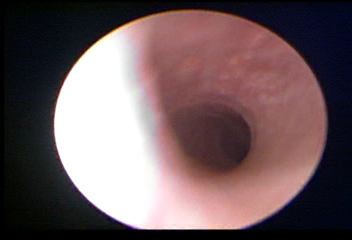
Modality: WLC
Class: Normal mucosa
Bladder cancer association: No